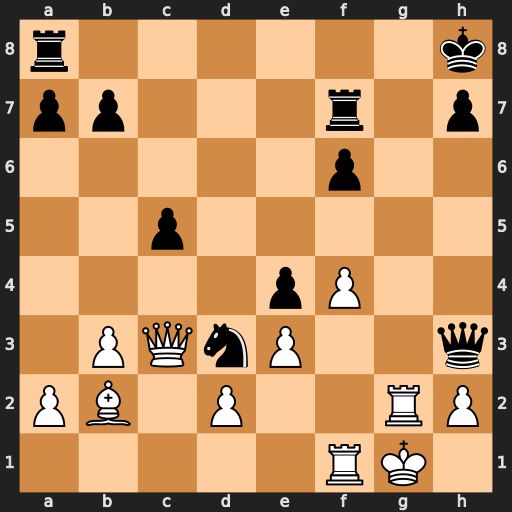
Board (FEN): r6k/pp3r1p/5p2/2p5/4pP2/1PQnP2q/PB1P2RP/5RK1
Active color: w
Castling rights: -
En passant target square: -
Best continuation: Qxf6+ Rxf6 Bxf6#